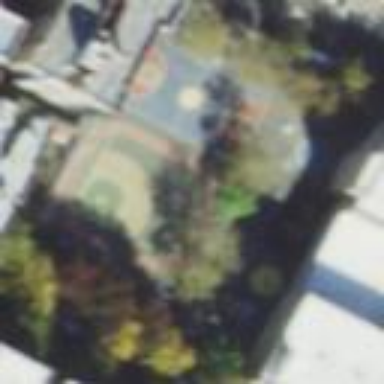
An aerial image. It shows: Schoolyard with asphalt surface.